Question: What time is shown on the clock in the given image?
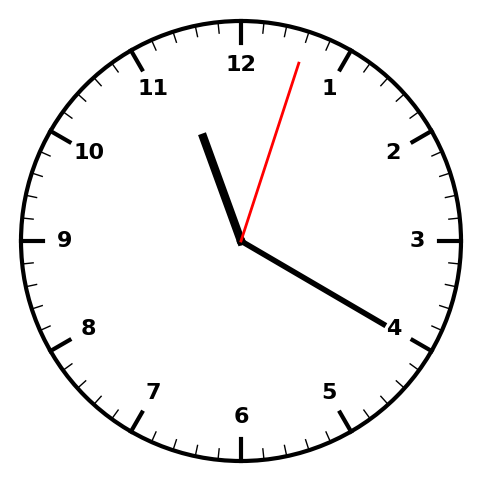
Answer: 11:20:03